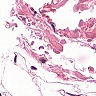
Metastatic tissue present: no